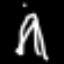
Label: The Eiffel Tower